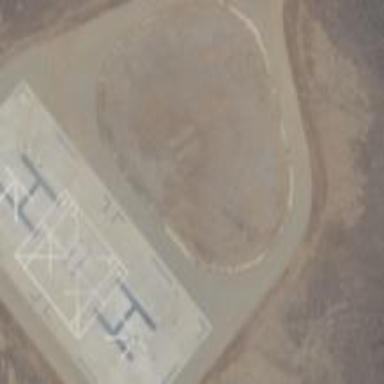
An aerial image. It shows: Image showing helipad at airport.